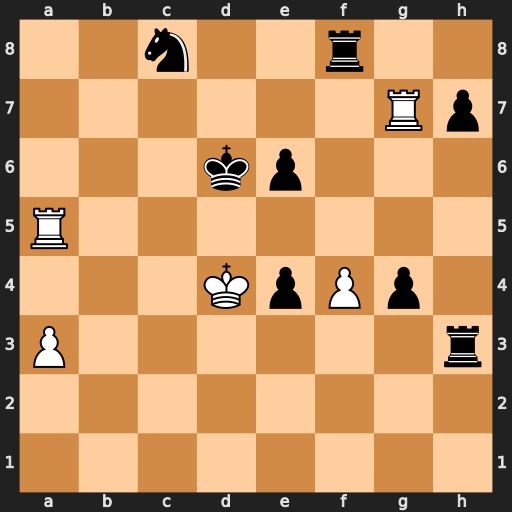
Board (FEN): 2n2r2/6Rp/3kp3/R7/3KpPp1/P6r/8/8
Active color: w
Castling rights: -
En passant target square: -
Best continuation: Ra6+ Nb6 Rxb6#